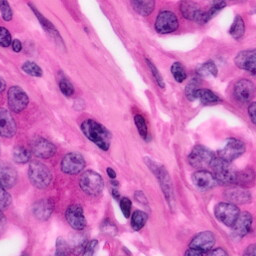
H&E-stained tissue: Pancreatic